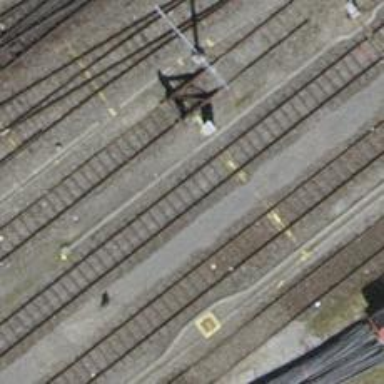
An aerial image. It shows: Railway buffer stop.